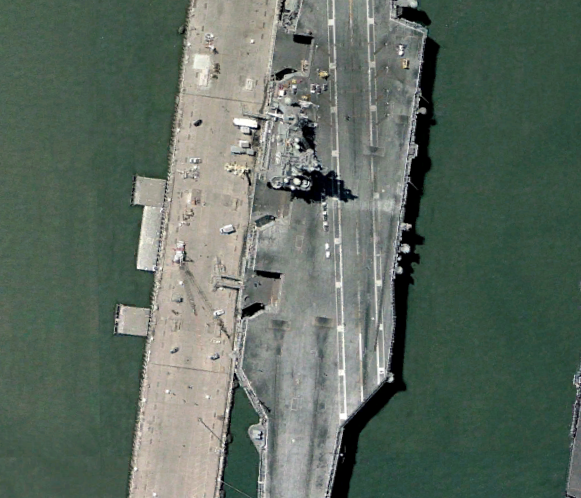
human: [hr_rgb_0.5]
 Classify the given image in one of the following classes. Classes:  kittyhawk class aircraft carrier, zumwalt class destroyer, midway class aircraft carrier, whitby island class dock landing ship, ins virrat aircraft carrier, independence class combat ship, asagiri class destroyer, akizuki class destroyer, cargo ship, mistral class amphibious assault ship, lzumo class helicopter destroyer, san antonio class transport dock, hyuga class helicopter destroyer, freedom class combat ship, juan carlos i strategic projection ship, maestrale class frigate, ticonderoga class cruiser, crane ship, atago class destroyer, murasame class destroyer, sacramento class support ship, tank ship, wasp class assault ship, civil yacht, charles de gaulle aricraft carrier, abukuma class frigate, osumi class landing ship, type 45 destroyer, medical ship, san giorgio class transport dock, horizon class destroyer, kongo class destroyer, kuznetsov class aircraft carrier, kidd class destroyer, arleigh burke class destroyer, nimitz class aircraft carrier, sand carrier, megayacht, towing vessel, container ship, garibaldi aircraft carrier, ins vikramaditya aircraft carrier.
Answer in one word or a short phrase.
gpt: Nimitz class aircraft carrier